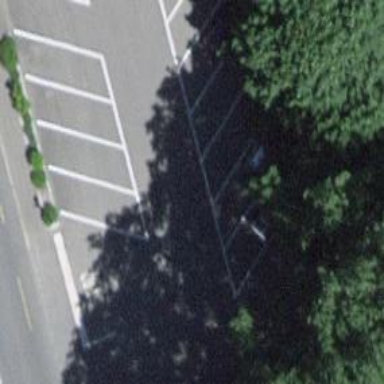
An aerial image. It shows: Parking aisle designated as service road.